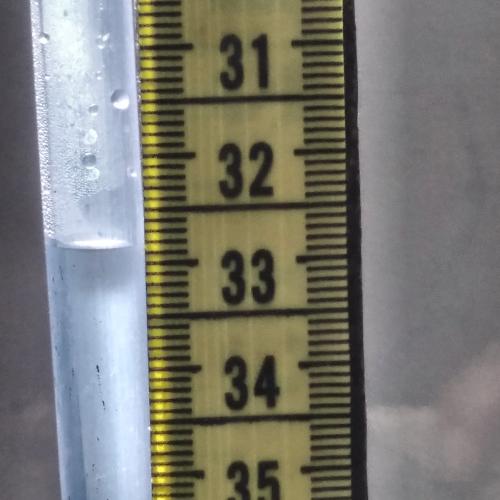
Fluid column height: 32.8 cm